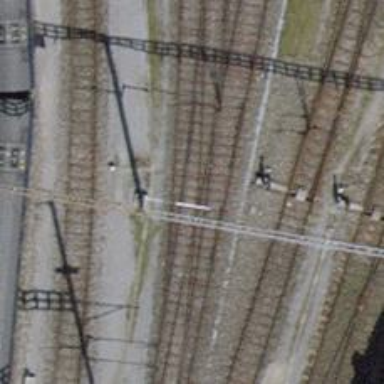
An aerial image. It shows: Single-track electrified railway yard with contact line electrification.